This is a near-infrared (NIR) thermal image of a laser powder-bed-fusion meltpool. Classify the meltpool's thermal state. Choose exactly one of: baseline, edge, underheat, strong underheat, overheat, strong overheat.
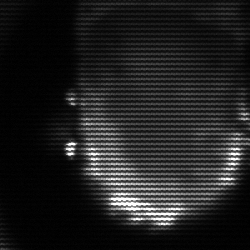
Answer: baseline